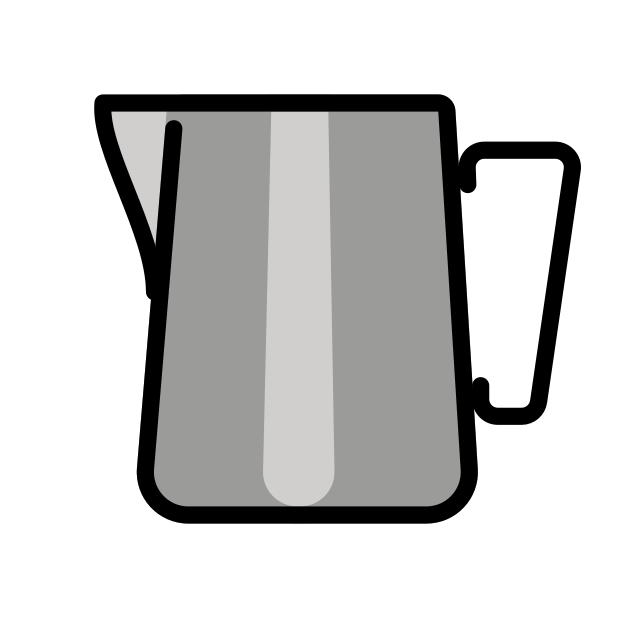
milk jug